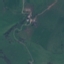
Land use / land cover class: Pasture